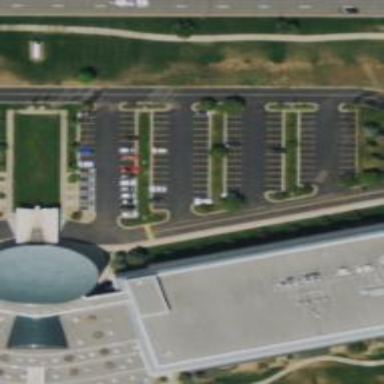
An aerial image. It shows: Parking space is available.